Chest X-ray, PA view. Patient: 34 years old, sex F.
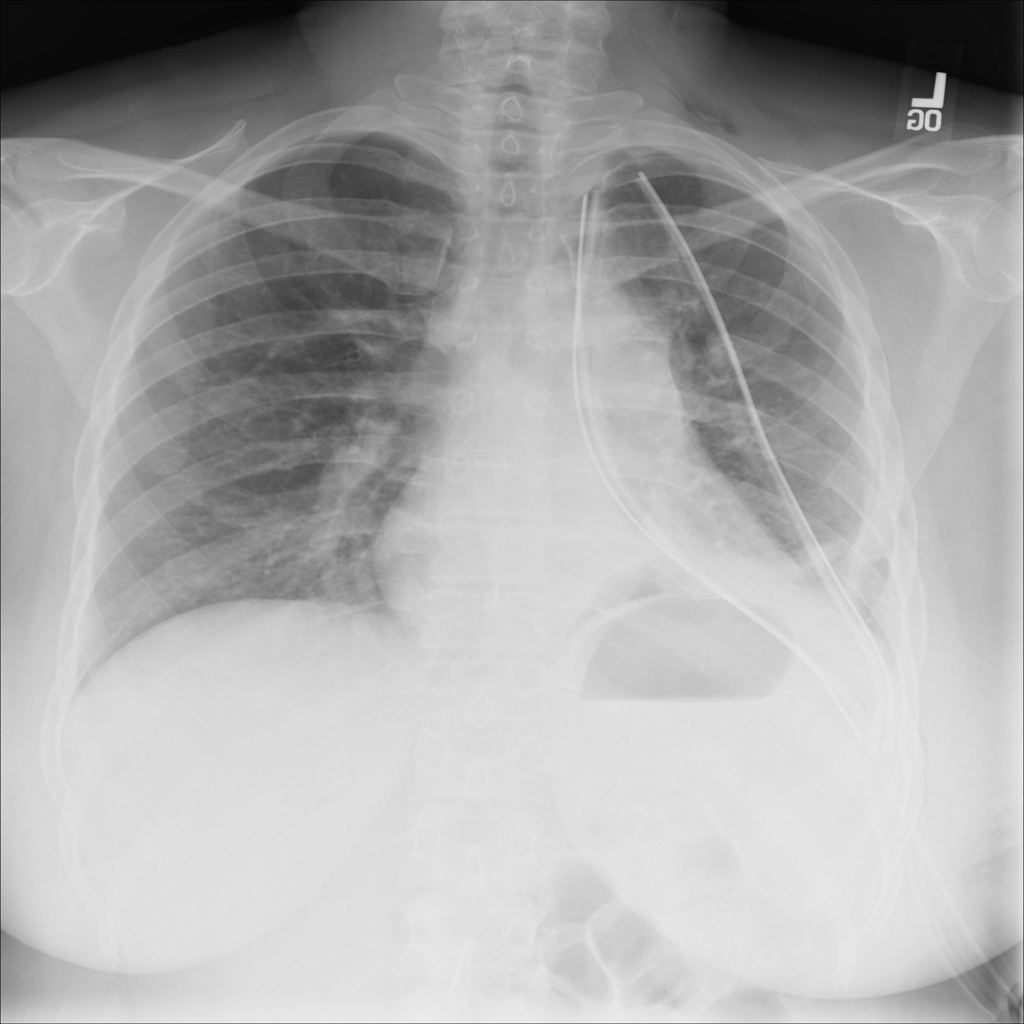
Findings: Atelectasis, Emphysema, Pneumothorax